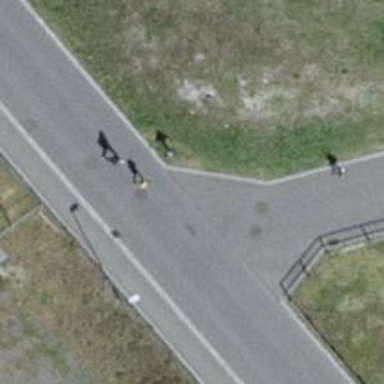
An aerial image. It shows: Asphalt road in residential area.